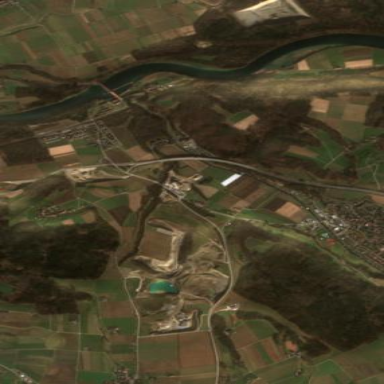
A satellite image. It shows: Quarry area.